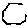
Label: hexagon